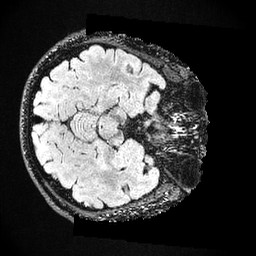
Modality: FLAIR
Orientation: axial
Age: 32
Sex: male
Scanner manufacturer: ge
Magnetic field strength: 3 T
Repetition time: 4.802 s
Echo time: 0.1172 s